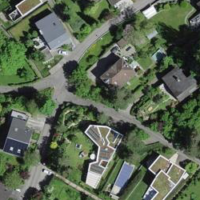
EUNIS habitat code: 55
Species observed at this site:
Buxus sempervirens
Fraxinus excelsior